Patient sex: M
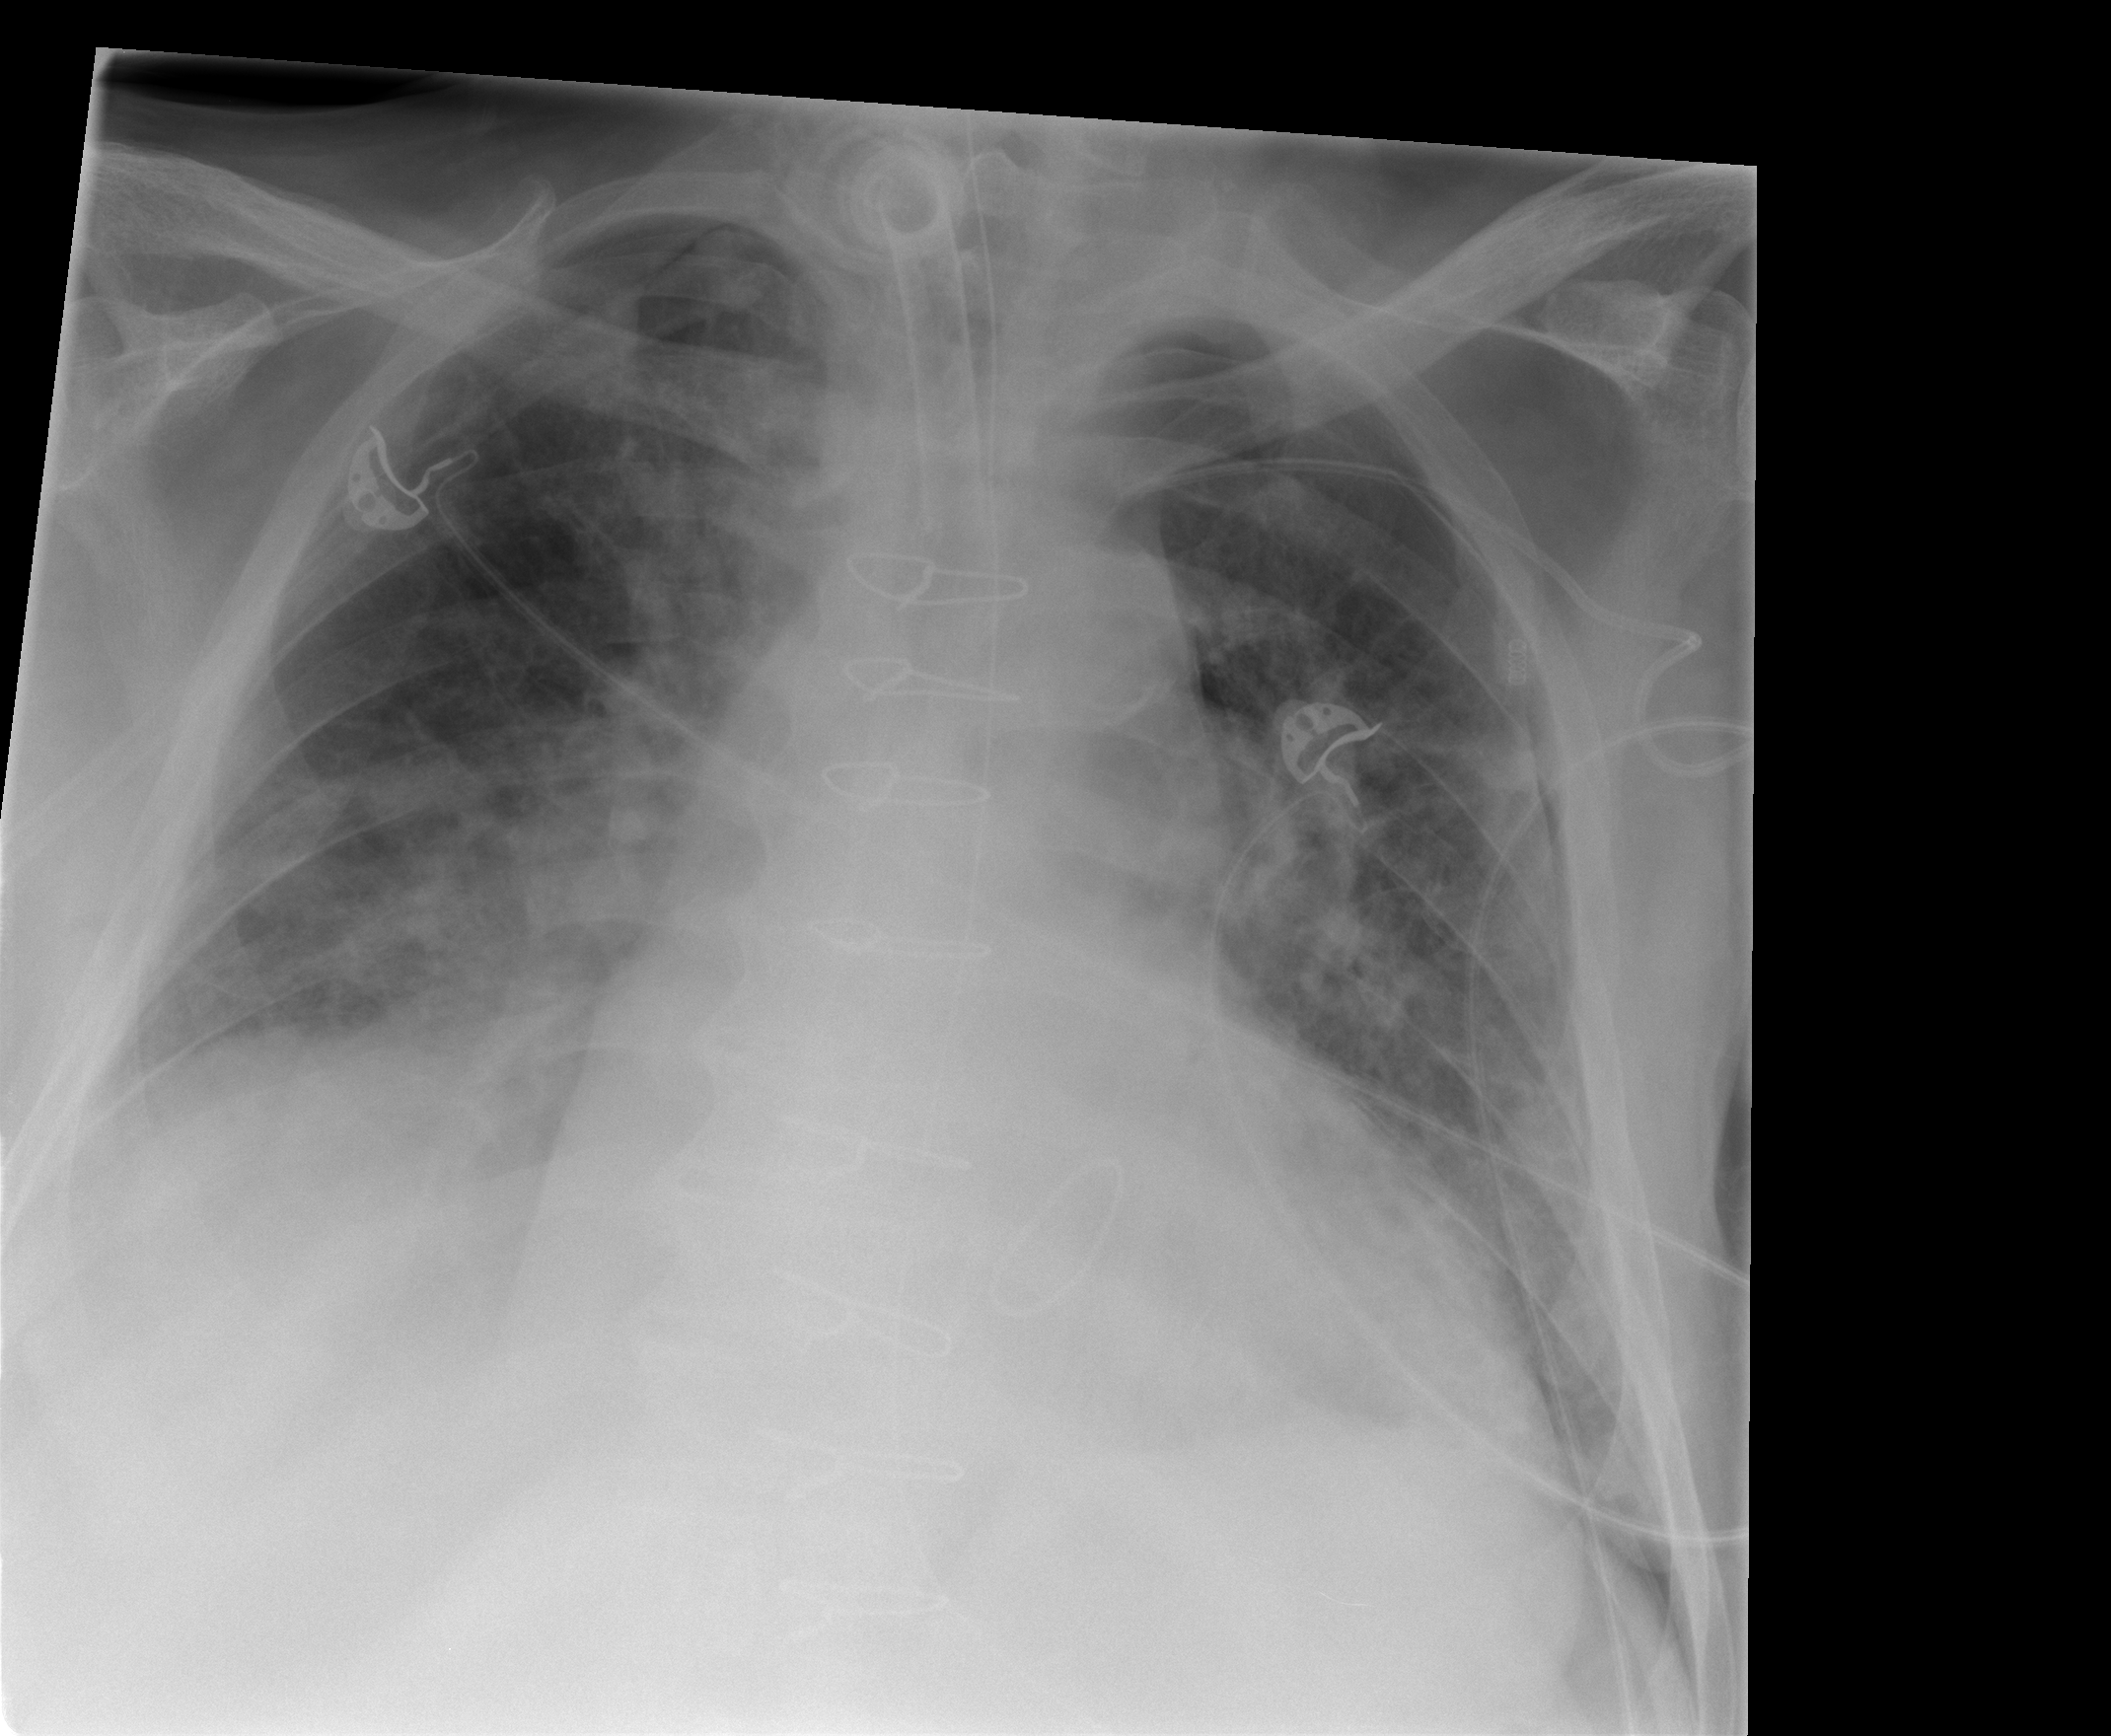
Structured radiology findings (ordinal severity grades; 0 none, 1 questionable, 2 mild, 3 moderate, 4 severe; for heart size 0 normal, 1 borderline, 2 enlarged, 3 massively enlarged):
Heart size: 2
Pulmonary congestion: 3
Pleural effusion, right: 2
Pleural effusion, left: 2
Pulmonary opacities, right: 2
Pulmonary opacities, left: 2
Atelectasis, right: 2
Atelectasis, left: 2